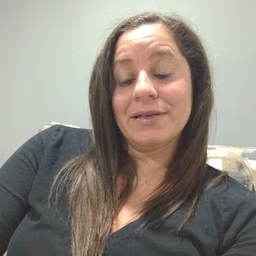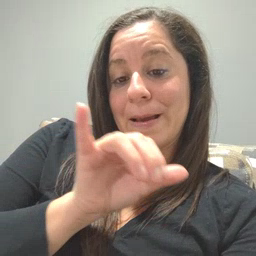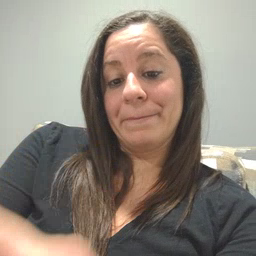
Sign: same